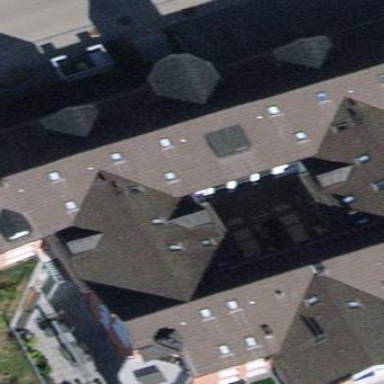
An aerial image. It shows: Building with apartments featuring tiled roof.